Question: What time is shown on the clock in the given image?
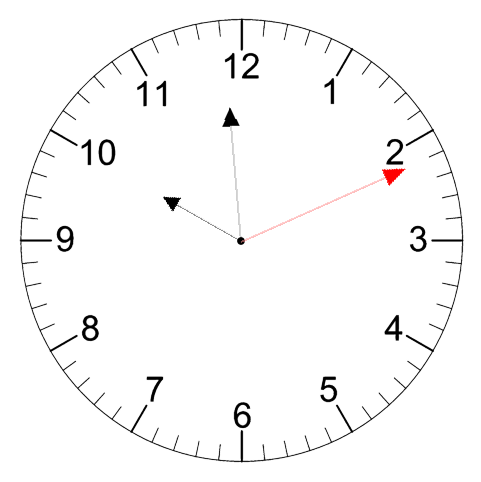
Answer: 09:59:11